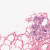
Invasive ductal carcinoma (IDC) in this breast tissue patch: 0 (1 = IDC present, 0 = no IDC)